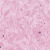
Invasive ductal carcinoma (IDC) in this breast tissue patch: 0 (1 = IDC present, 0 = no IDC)